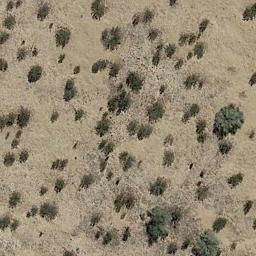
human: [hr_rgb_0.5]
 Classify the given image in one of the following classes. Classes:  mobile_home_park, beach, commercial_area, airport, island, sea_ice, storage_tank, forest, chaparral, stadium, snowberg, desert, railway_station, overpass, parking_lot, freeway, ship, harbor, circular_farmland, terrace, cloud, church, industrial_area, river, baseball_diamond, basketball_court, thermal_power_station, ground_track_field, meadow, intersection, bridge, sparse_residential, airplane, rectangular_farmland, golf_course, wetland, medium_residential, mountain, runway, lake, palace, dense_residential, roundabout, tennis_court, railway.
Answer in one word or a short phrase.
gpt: chaparral